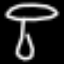
Label: mushroom